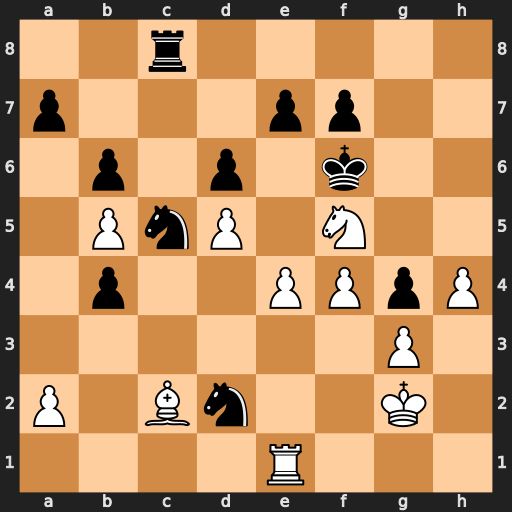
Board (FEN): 2r5/p3pp2/1p1p1k2/1PnP1N2/1p2PPpP/6P1/P1Bn2K1/4R3
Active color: w
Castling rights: -
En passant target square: -
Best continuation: e5+ dxe5 fxe5+